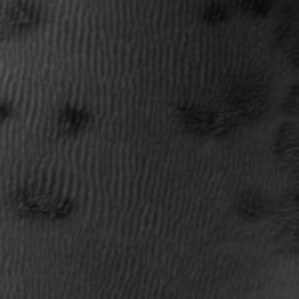
Label: frost